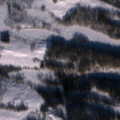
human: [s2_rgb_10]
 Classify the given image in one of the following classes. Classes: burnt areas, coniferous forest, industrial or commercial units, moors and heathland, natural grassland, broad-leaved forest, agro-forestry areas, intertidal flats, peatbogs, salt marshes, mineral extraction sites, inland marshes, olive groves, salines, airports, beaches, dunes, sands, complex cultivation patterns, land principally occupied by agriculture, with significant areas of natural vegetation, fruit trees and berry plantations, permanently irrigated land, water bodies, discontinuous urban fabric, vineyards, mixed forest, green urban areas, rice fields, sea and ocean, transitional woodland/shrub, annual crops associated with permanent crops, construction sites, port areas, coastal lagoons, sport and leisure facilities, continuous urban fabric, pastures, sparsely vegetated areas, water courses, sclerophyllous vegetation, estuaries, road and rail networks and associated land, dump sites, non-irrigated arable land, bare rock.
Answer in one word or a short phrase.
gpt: coniferous forest, transitional woodland/shrub